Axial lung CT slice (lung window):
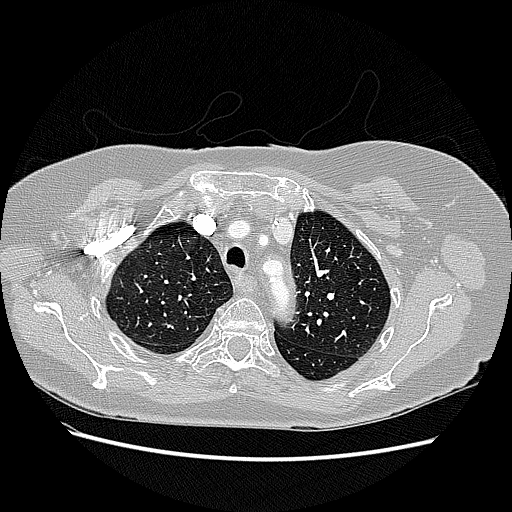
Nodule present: no